Question: <URL>
I added a 'checkbox' to all my 'objects' in a 'nested list' created by 'ngRepeat'.
My 'objects'are divided to 'folders' and 'files'.
I want to do something simple, when I check the box of few files and folders I want
to change their status by using a 'select-option'.
e.g.

I have a serious problem 'binding' my 'list' 'objects' 'status' property with 'select-option'
The problem is even harder when I try to apply it on couple of 'objects' inside when the 'list' is nested.
var webApp = angular.module('webApp', []);
'''
//controllers
webApp.controller ('VotesCtrl', function ($scope, Votes) {
$scope.votes = Votes.getVotesByRatingID(3);
$scope.expand = function(vote) {
console.log("show")
$scope.vote = vote;
$scope.ip = vote.ip;
$scope.date = vote.created;
}
});
//services
webApp.factory('Votes', [function() {
//temporary repository till integration with DB this will be translated into restful get query
var votes = [
{
id: '1',
created: 1381583344653,
updated: '222212',
ratingID: '3',
rate: 5,
ip: '198.168.0.0',
status: 'Pending',
show: false,
folder: [
{
id: '142',
created: 1381583344653,
updated: '222212',
ratingID: '3',
rate: 5,
ip: '198.168.0.0',
status: 'Approved'
},
{
id: '1532',
created: 1381583344653,
updated: '222212',
ratingID: '3',
rate: 5,
ip: '198.168.0.0',
status: 'Pending'
}
]
},
{
ratingID: '2',
file: {
id: '111',
created: 1381583344653,
updated: '222212',
ratingID: '4',
rate: 5,
ip: '198.168.0.1',
status: 'Spam'
}
},
{
ratingID: '3',
file: {
id: '2',
created: 1382387322693,
updated: '222212',
ratingID: '3',
rate: 1,
ip: '198.168.0.2',
status: 'Approved'
}
},
{
ratingID: '3',
file: {
id: '22',
created: 1382387322693,
updated: '222212',
ratingID: '3',
rate: 1,
ip: '198.168.0.3',
status: 'Spam'
}
},
{
ratingID: '3',
file: {
id: '222',
created: 1382387327693,
updated: '222212',
ratingID: '3',
rate: 1,
ip: '198.168.0.4',
status: 'Approved'
}
}
];
votes.getVotesByRatingID = function(ratingID) {
var i, list;
list = [];
for (i = 0; i < votes.length; i += 1) {
if (votes[i].ratingID == ratingID ) {
list.push(votes[i]);
}//end if
}//end outer loop
return list;
};
return votes;
}]);
'''
'''
<body ng-controller='VotesCtrl'>
<div>
<ul>
<li class="check">
</li>
<li class="created">
<a>CREATED</a>
</li>
<li class="ip">
<b>IP ADDRESS</b>
</li>
<li class="status">
<b>STATUS</b>
</li>
</ul>
<ul ng-repeat="vote in votes">
<li class="check" ng-show="!vote.file">
<input type="checkbox"></input>
</li>
<li class="created">
<a href="#">{{vote.created|date}}</a>
</li>
<li class="ip">
{{vote.ip}}
</li>
<li class="status">
{{vote.status}}
</li>
<li class="check" ng-show="vote.file">
<input type="checkbox"></input>
</li>
<li class="created" ng-click="expand(vote.file)">
<a href="#">{{vote.file.created|date}}</a>
</li>
<li class="ip">
{{vote.file.ip}}
</li>
<li class="status">
{{vote.file.status}}
</li>
<ul class="file" ng-repeat="file in vote.folder">
<li class="check">
<input type="checkbox"></input>
</li>
<li class="created" ng-click="expand(file)">
<a href="#">{{file.created|date}}</a>
</li>
<li class="ip">
{{file.ip}}
</li>
<li class="status">
{{file.status}}
</li>
</ul>
</ul>
</div>
<div class="details">
<h3>Details:</h3>
<div>DATE: {{date|date}}</div>
<div>IP: {{ip|date}}</div>
<div>STATUS:
<select ng-model="vote.status">
<option value="Approved">Approved</option>
<option value="Pending">Pending</option>
<option value="Trash">Trash</option>
<option value="Spam">Spam</option>
</select>
<p>{{vote.status|json}}</p>
</div>
<div>
</body>
'''
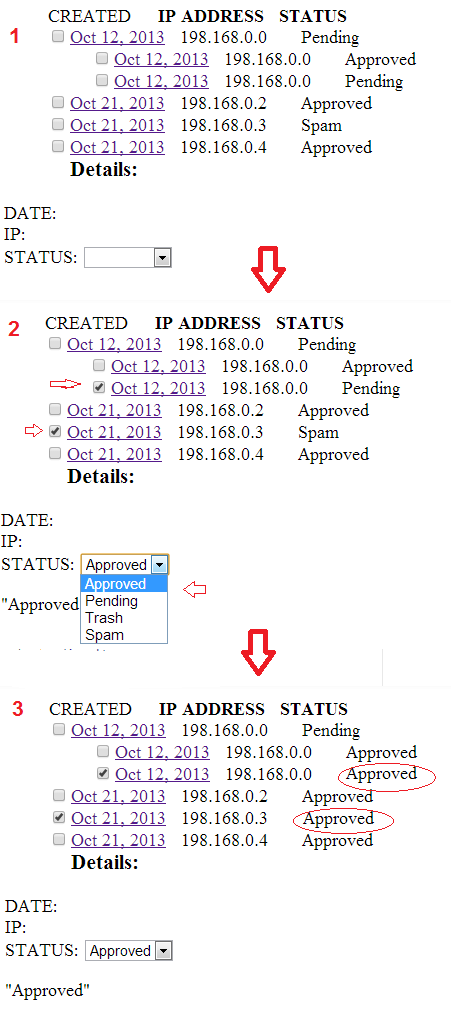
Answer: Bind model to the checkboxes and call a method on select's change:
'''
<ul ng-repeat="vote in votes">
<li class="check" ng-show="!vote.file">
<input type="checkbox" ng-model="vote.cb"></input>
</li>
...
<ul class="file" ng-repeat="file in vote.folder">
<li class="check">
<input type="checkbox" ng-model="file.cb"></input>
</li>
</ul>
</ul>
...
<select ng-change="change()" ng-model="votes.status"
ng-options="status for status in statuses">
</select>
'''
Controller:
'''
$scope.statuses = ["Approved","Pending","Trash","Spam"];
$scope.change = function(){
for(var i = 0; i < $scope.votes.length; i++){
if($scope.votes[i].cb){
$scope.votes[i].status =$scope.votes.status;
}
if($scope.votes[i].folder){
for(var j = 0; j < $scope.votes[i].folder.length; j++){
if($scope.votes[i].folder[j].cb){
$scope.votes[i].folder[j].status =$scope.votes.status;
}
}
}
}
}
'''